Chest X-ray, PA view. Patient: 41 years old, sex F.
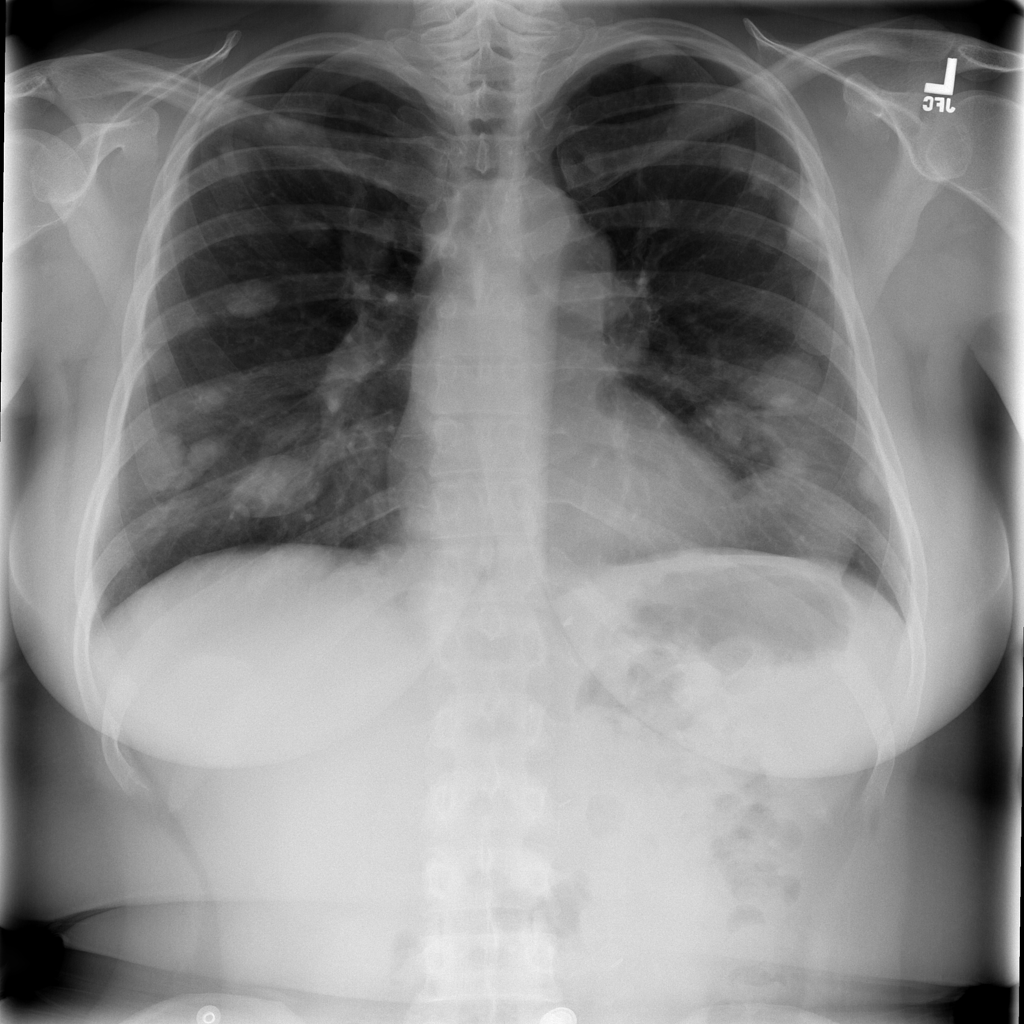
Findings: Mass